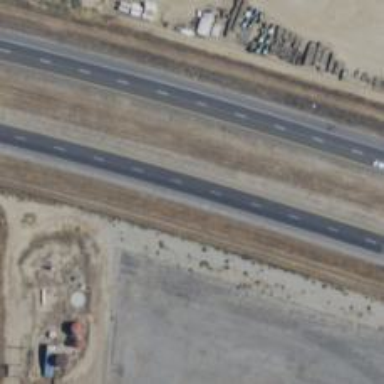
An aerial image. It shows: Motorway expressway.